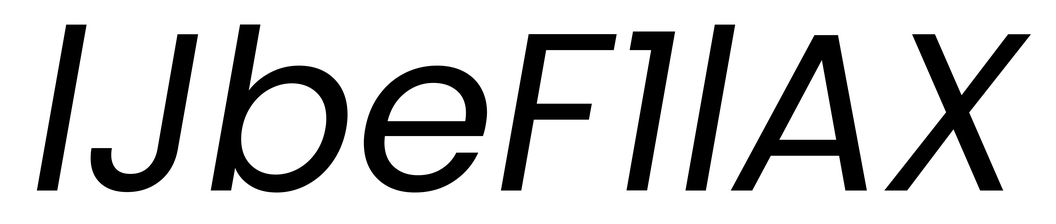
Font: Poppins-Italic